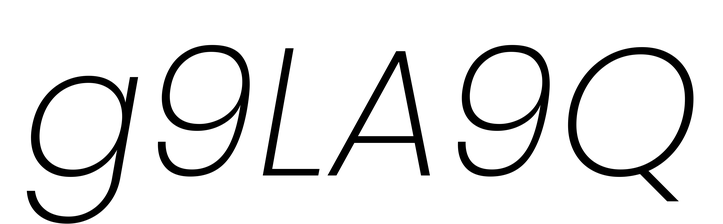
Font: Poppins-ExtraLightItalic